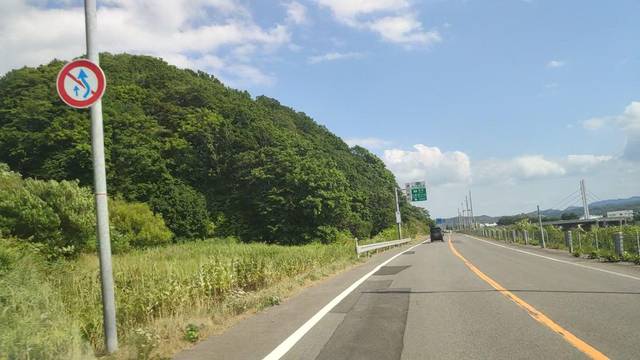
Region: Japan
Coordinates: 43.95, 141.648